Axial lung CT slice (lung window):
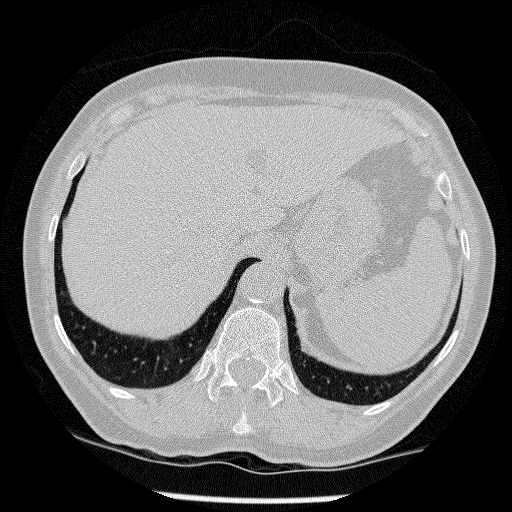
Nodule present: no